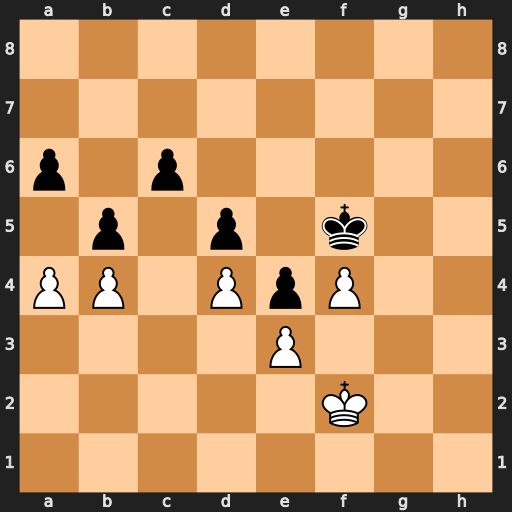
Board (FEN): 8/8/p1p5/1p1p1k2/PP1PpP2/4P3/5K2/8
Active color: w
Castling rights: -
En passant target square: -
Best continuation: axb5 cxb5 Kg3 a5 bxa5